Question:
how can I achieve this horizontal line for atleast tablet and desktop version? I have tried many times but failed.
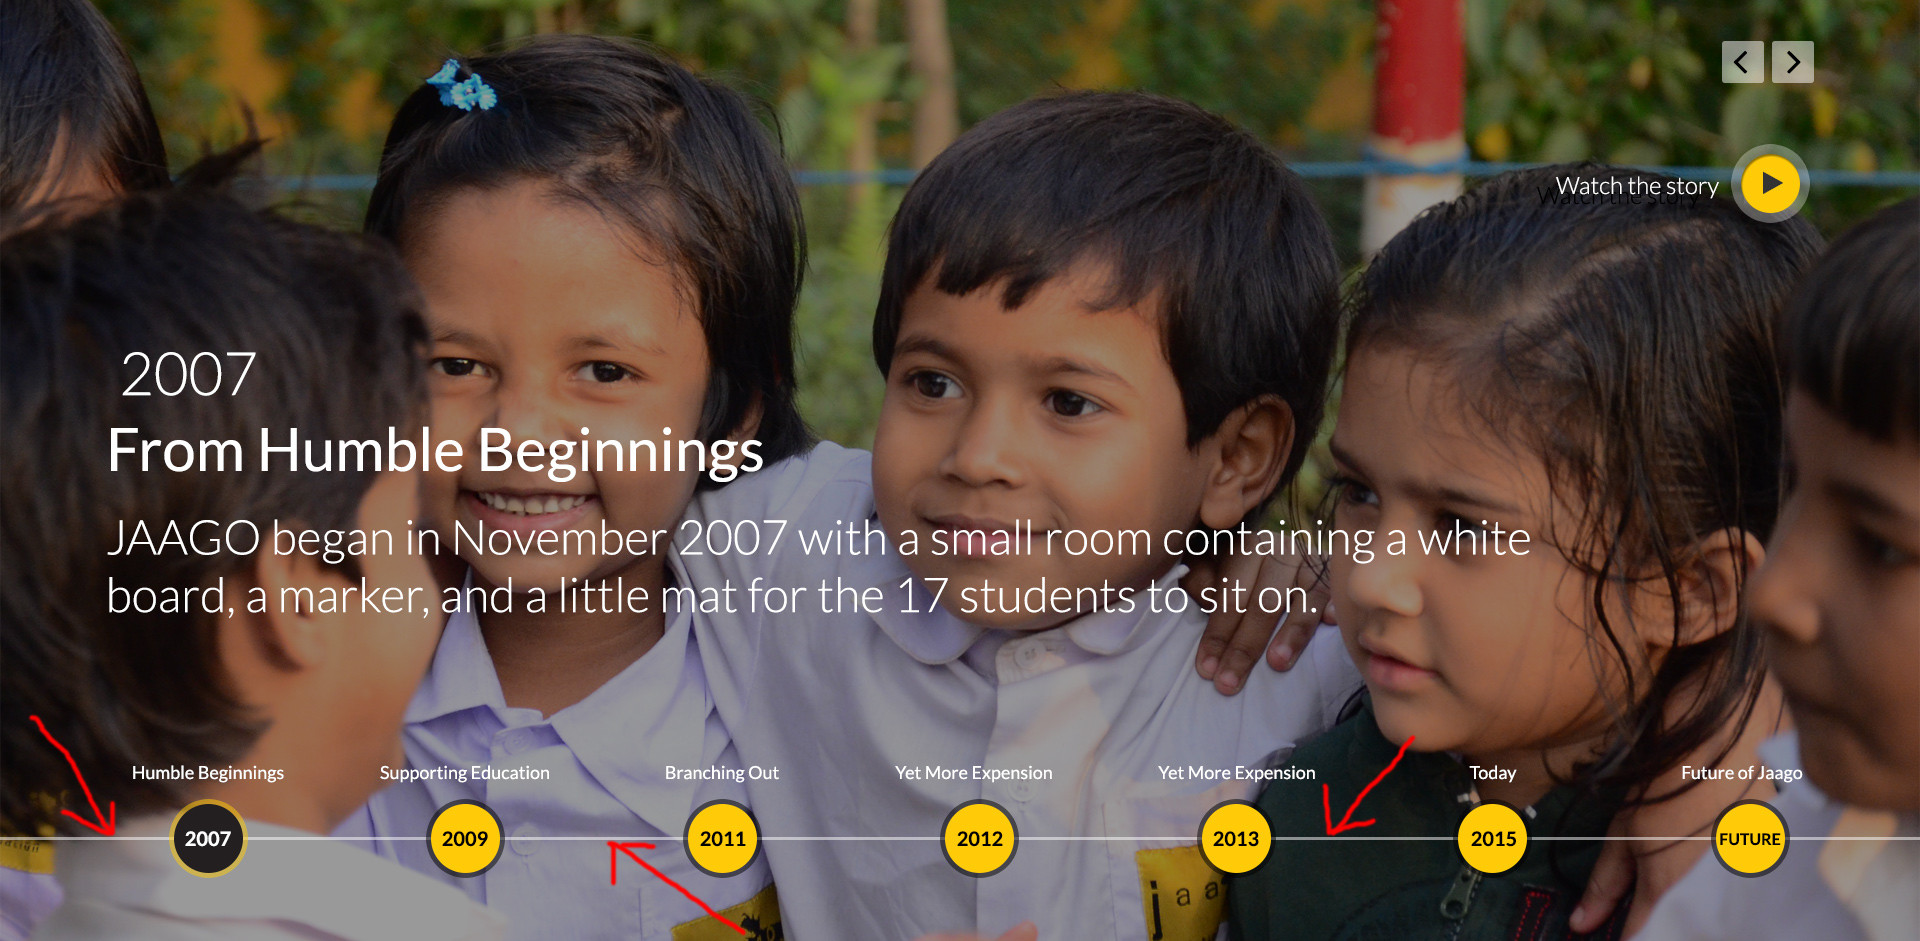
Answer: Probably something along these lines, although this is just a rough answer it would need a lot more CSS to style it like the above:
'''
<div class="container">
<div class="line"></div>
<ul>
<li>
</li>
</ul>
</div>
'''
'''
.container {
background: grey;
position: relative;
}
.line {
position: absolute;
width: 100%;
z-index: 1;
height: 1px;
top: 50%;
background: white;
}
ul {
position: relative;
z-index: 2;
color: white;
list-style: none;
text-align: center;
}
li {
display: inline-block;
background: red;
width: 50px;
height: 50px;
border-radius: 50%;
margin: 0 20px;
}
'''
Here's a fiddle - <URL>